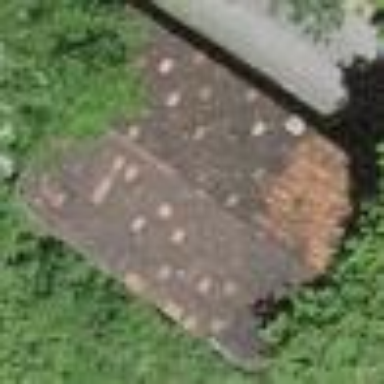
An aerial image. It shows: Barn.